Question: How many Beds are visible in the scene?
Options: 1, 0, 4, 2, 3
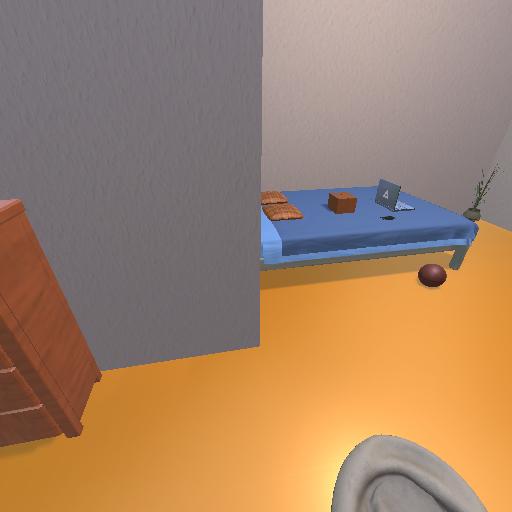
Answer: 1